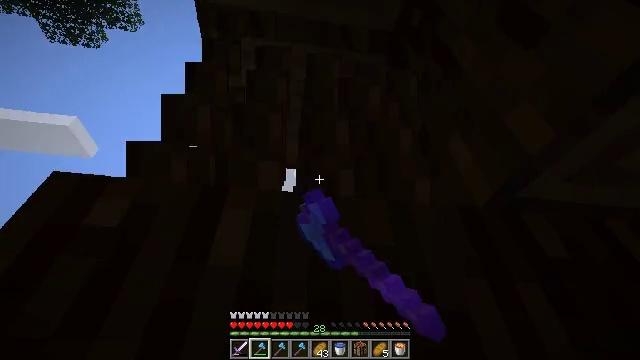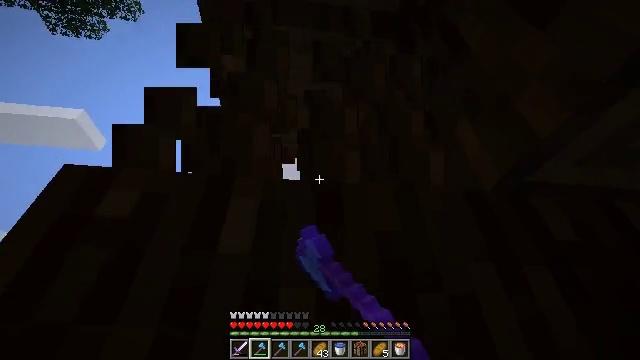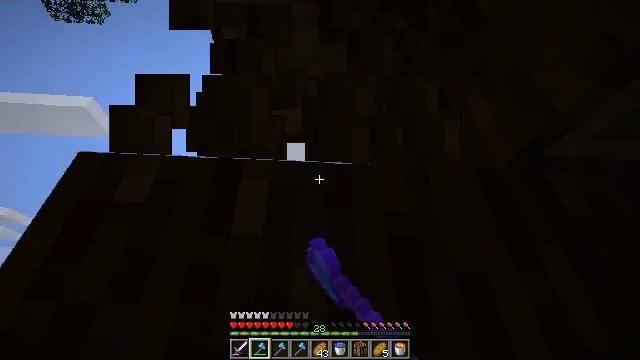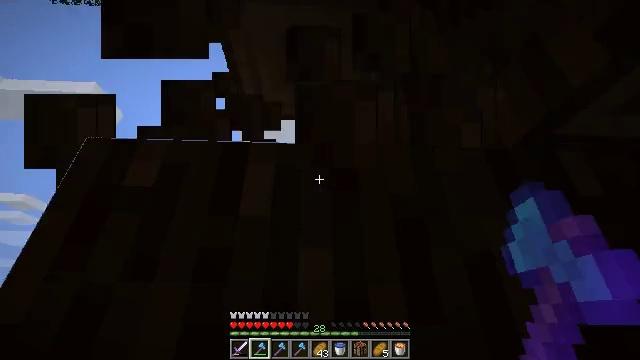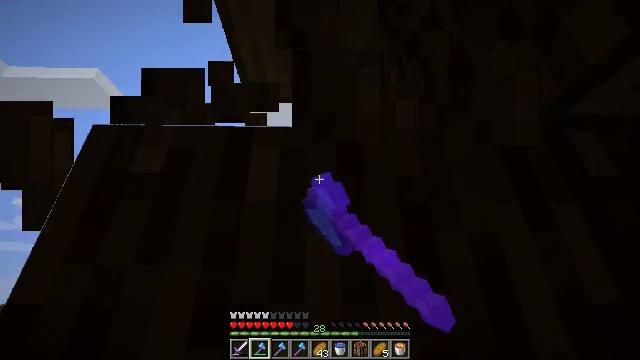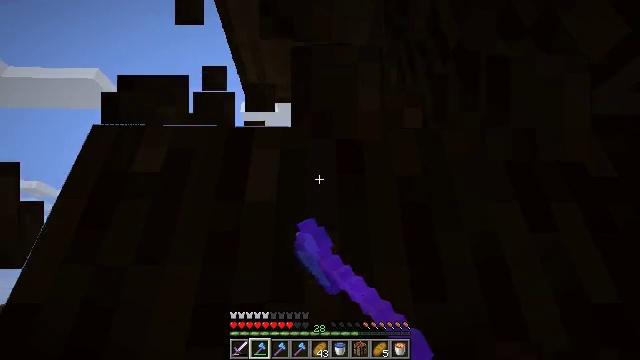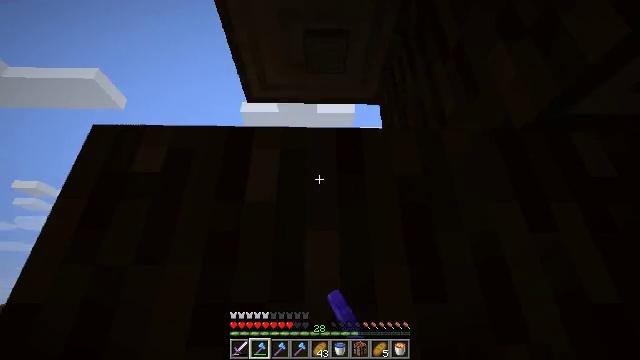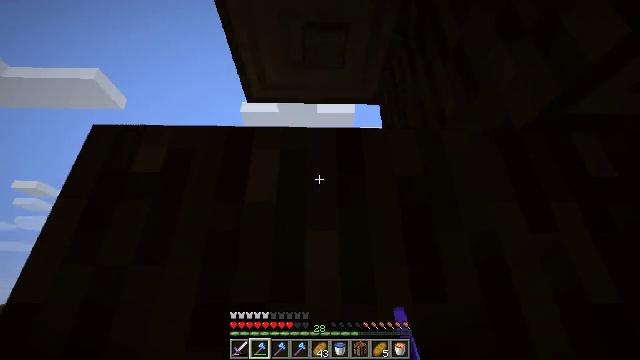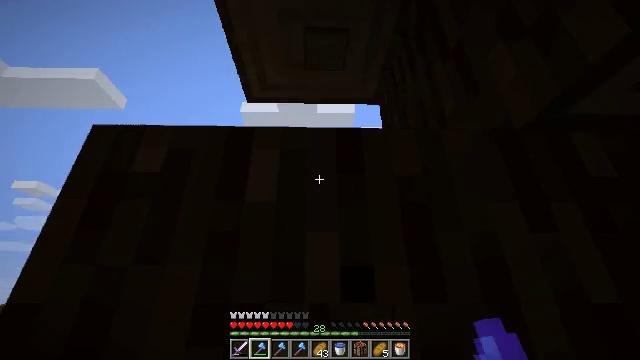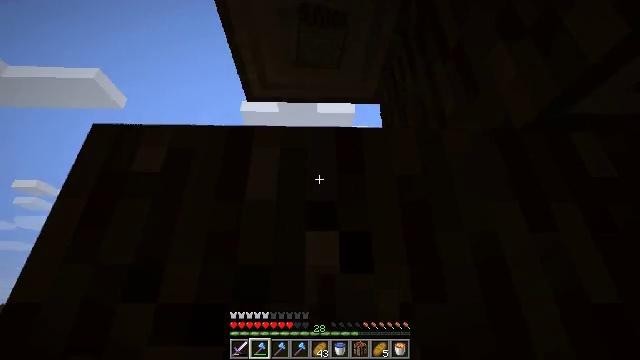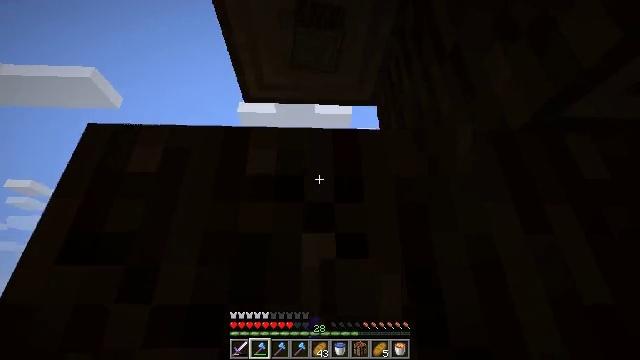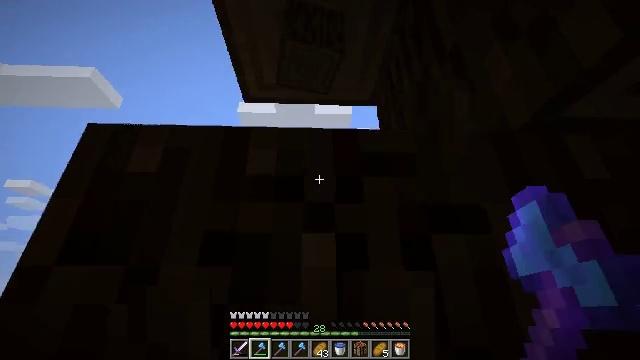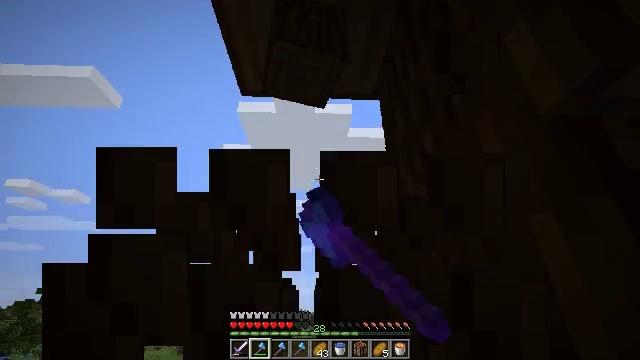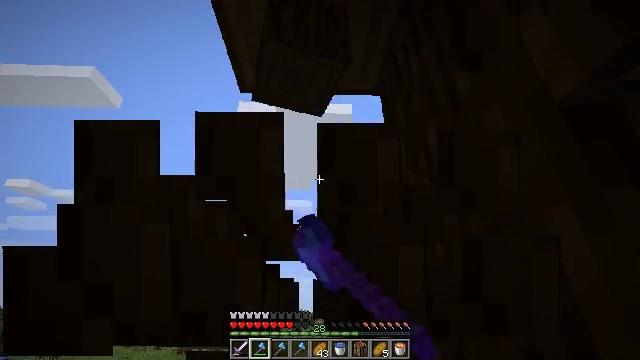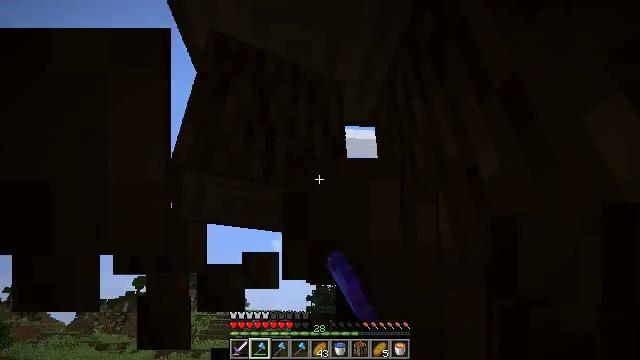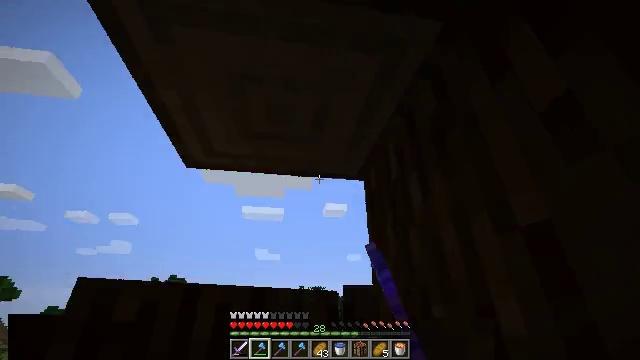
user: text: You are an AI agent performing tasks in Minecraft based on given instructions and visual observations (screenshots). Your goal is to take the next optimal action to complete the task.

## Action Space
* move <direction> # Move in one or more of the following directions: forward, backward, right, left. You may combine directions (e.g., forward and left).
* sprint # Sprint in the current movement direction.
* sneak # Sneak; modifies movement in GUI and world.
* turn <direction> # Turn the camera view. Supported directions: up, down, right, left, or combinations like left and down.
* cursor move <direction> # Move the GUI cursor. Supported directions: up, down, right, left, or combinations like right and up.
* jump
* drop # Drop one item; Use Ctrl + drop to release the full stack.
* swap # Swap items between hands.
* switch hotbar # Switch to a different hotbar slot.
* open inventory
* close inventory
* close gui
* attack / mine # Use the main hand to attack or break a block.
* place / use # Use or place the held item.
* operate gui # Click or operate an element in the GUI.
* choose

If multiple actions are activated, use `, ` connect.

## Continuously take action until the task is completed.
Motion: motion action
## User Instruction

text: Chop down the spruce log.
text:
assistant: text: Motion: turn left and down, attack / mine
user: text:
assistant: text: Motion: turn left and down, attack / mine
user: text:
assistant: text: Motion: turn left and down, attack / mine
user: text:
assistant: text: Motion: turn left and down, attack / mine
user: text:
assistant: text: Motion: attack / mine
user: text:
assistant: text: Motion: attack / mine
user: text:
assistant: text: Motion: attack / mine
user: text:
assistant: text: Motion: attack / mine
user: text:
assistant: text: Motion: attack / mine
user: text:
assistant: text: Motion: attack / mine
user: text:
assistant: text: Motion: attack / mine
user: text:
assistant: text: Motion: move forward, attack / mine
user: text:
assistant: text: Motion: move forward, attack / mine
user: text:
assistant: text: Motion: move forward, turn right, attack / mine, jump
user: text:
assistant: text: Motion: move forward, turn right and up, attack / mine, jump
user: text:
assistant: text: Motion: move forward, turn right and up, attack / mine, jump
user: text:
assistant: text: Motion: move forward, turn right and up, attack / mine, jump
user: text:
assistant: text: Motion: move forward, turn right and up, attack / mine, jump
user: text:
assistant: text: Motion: move forward, turn right and up, attack / mine, jump
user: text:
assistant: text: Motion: move forward, turn right and up, attack / mine, jump
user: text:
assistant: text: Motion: move forward, turn right and up, attack / mine
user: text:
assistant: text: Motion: move forward, turn right, attack / mine
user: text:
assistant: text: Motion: move forward, attack / mine
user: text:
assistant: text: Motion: turn right, attack / mine
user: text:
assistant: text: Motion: turn right, attack / mine
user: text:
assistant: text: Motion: turn right and up, attack / mine
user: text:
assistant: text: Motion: turn right and up, attack / mine
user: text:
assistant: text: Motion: turn right, attack / mine
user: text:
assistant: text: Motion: turn right and up, attack / mine
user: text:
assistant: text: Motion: turn right, attack / mine